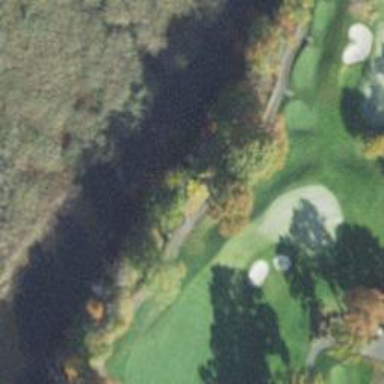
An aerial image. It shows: Path for golf carts.